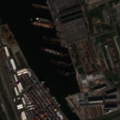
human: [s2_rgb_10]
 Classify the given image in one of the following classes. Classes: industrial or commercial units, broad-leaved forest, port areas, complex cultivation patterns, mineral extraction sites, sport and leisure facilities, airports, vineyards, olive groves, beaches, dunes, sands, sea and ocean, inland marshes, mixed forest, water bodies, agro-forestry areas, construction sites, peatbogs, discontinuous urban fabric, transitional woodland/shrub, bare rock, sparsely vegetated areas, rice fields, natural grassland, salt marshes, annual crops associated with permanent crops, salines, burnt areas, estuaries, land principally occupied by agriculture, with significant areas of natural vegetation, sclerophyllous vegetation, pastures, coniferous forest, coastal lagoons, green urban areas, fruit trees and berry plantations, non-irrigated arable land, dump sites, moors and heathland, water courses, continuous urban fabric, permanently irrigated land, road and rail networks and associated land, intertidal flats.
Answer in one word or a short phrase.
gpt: road and rail networks and associated land, port areas, transitional woodland/shrub, coastal lagoons